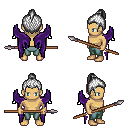
a pixel art fantasy rpg character, male body template, human, tanned skin, purple wings, teal pants, white short topknot hairstyle, spear, four views (front, back, left, right), 2x2 character sprite sheet, small pixel art, hard edges, no anti-aliasing